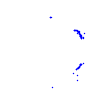
Particle: kaon